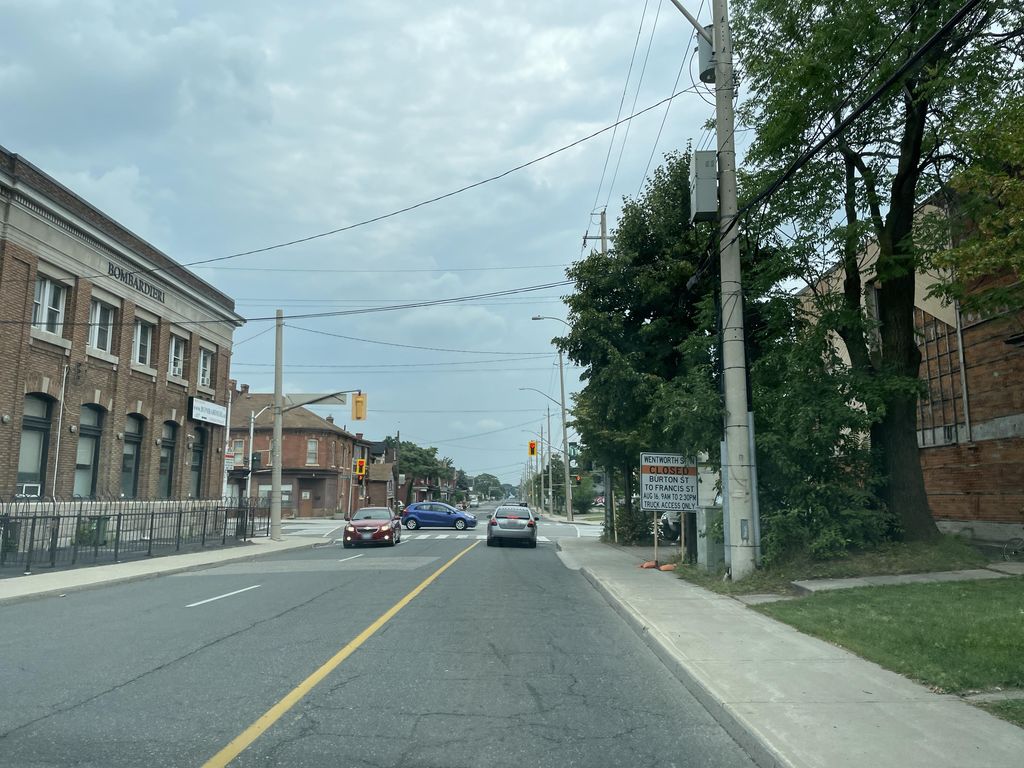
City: hamilton